Question: I'm currently working on a research involving different species of bats and fragmentation of the habitat. My dataset contains presence data (1 = present, 0 = absent) and data on the fragment sizes, body mass (both continuous) and feeding guilds (Feeding.Guild; categorical, 6 levels: carnivore, frugivore insectivore, nectarivore, omnivore and sanguinivore). The fragment sizes (logFrag) and body masses (logMass) are transformed using the natural log to conform to the normal distribution. I can't present the full data set (bats2) due to being classified.
To analyse this data, I use logistic regression. In R, this is the glm function with the binomial family.
'''
bats2 <- read.csv("Data_StackExchange.csv",
quote = "", sep=";", dec = ".", header=T, row.names=NULL)
bats2$presence <- ifelse(bats2$Corrected.Abundance == 0, 0, 1)
bats2$logFrag <- log(bats2$FragSize)
bats2$logMass <- log(bats2$Mass)
str(bats2$Feeding.Guild)
Factor w/ 6 levels "carnivore","frugivore",..: 6 1 5 5 2 2 2 2 2 2 ...
levels(bats2$Feeding.Guild)
[1] "carnivore" "frugivore" "insectivore" "nectarivore" "omnivore" "sanguinivore"
regPresence <- glm(bats2$presence~(logFrag+logMass+Feeding.Guild),
family="binomial", data=bats2)
'''
The results of this regression are obtained by the 'summary()' function and are as follows.
'''
Coefficients:
Estimate Std. Error z value Pr(>|z|)
(Intercept) -4.47240 0.64657 -6.917 4.61e-12 ***
logFrag 0.10448 0.03507 2.979 0.002892 **
logMass 0.39404 0.09620 4.096 4.20e-05 ***
Feeding.Guildfrugivore 3.36245 0.49378 6.810 9.78e-12 ***
Feeding.Guildinsectivore 1.97198 0.51136 3.856 0.000115 ***
Feeding.Guildnectarivore 3.85692 0.55379 6.965 3.29e-12 ***
Feeding.Guildomnivore 1.75081 0.51864 3.376 0.000736 ***
Feeding.Guildsanguinivore 1.73381 0.56881 3.048 0.002303 **
---
Signif. codes: 0 '***' 0.001 '**' 0.01 '*' 0.05 '.' 0.1 ' ' 1
'''
My first question is to verify that I interpret this data correctly: how to interpret this data correctly? I used <URL> to aid me in interpreting.
Additionally, I tried plotting this data in order to visualise it. However, when adding the facet_wrap function to make seperate plots for the different feeding guilds, the intercepts and slopes change compared to colouring the different feeding guilds in one plot. I used the following code:
Plot 1:
'''
library(ggplot2)
qplot(logFrag, bats2$presence, colour=Feeding.Guild, data=bats2, se=F) +
geom_smooth(method = glm, family = "binomial", se=F, na.rm=T) + theme_bw()
'''
Plot 2:
'''
qplot(logFrag, bats2$presence, data=bats2, se=F) + facet_wrap(~Feeding.Guild,
scales="free") +
geom_smooth(method = glm, family = "binomial", se=F, na.rm=T) + theme_bw()
'''
Resulting in the following images:

What causes these differences and which one would be the correct one?
<URL>.
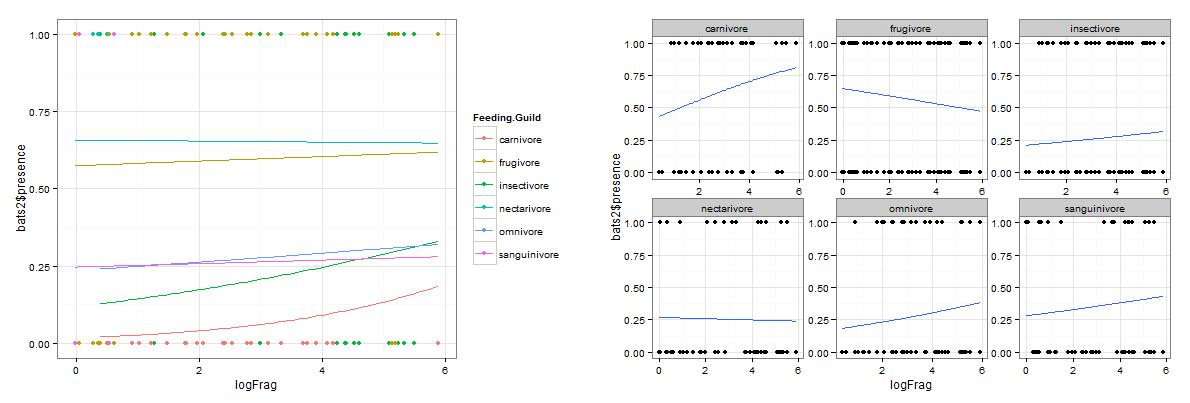
Answer: The resource you have linked to has an explanation of the interpretation in the bulleted section under the heading 'Using the logit model'. 'Estimate' is each covariate's additive effect on the log-odds of presence. This is per 1 unit increase of a continuous co-variate or per instance of the categorical. A couple of points on this:
- 'FragSize''Mass'- 'logFrag''logMass''(Intercept)'
On to 'Std. Error', this is a measure of your confidence in your 'Estimate' effects. People often use a normal approximation of +- 2*'Std. Error' around the 'Estimate' to form confidence intervals and make statements using them. When the interval of +- 2*'Std. Error' contains 0 there is some probability that the true effect is 0. You don't want that, so you're looking for small values of 'Std. Error' with respect to the 'Estimate'
'z value' and 'Pr(>|z|)' relate to the normal approximation I mentioned. You probably already know what a Z score (Standard Normal) is and how people use them to perform significance tests.
Now to your plots:
The plots aren't actually plotting your model. You are using the smoother to fit a new model of a similar type but over a different set of data. The smoother is only considering the effect of 'logFrag' to fit a mini logistic model within each guild.
So we expect the plots to differ from the 'summary()', but not from eachother. The reason this has happened is interesting and it's to do with using 'bats2$presence' instead of 'presence'. When you pass in 'bats2$presence', this effectively like passing ggplot2 a separate anonymous list of data. So long as that list aligns with the dataframe as you would expect, all is well. It seems that facet_wrap() mixes up the data when using 'bats2$presence', probably due to sorting 'bats2' by guild. Use plain old 'presence' and they'll come out the same.